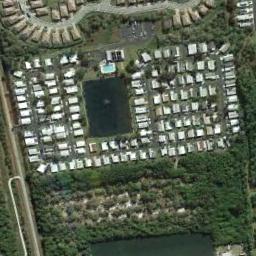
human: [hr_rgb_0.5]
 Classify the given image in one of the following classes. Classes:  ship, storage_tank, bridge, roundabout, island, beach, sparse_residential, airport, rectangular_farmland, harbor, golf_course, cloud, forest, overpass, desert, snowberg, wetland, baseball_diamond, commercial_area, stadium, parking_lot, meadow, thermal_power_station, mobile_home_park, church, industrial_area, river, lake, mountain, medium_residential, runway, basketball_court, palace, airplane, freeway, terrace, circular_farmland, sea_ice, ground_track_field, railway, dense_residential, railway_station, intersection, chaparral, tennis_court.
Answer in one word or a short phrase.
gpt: mobile_home_park